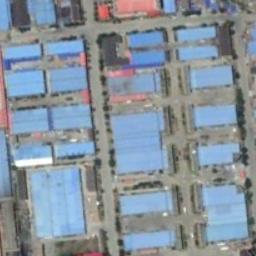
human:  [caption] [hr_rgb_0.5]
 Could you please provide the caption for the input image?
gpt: Many blue houses are in the industrial area .

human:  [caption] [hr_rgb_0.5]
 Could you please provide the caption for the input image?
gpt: There are many blue buildings on the industrial area .

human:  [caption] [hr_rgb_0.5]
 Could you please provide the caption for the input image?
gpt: Houses in the industrial area have blue roofs .

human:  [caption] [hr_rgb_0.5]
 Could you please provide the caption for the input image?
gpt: Neatly planned factories and roads in an industrial area with green belts .

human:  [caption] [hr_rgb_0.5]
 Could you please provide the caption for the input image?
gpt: The industrial area has some neatly arranged blue workshops and several other colors of workshops .